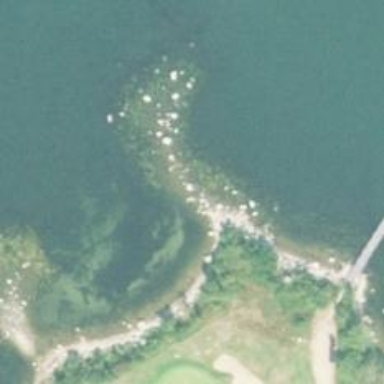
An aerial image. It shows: Natural rock reef.